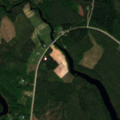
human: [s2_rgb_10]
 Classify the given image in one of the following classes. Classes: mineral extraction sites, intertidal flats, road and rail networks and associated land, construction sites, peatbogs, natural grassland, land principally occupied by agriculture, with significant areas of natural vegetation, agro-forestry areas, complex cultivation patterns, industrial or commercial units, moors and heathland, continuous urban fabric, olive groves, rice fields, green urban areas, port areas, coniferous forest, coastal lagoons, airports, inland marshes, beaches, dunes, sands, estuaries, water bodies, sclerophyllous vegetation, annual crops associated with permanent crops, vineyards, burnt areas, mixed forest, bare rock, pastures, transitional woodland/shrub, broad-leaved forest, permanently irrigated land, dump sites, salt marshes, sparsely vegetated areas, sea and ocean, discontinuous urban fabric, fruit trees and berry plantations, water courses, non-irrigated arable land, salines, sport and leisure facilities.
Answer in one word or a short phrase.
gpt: coniferous forest, mixed forest, transitional woodland/shrub